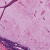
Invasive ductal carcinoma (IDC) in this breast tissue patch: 0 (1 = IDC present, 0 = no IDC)